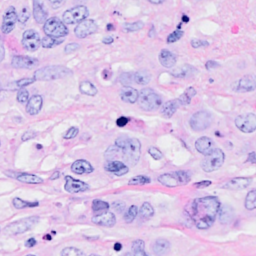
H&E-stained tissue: Breast